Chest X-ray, AP view. Patient: 74 years old, sex F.
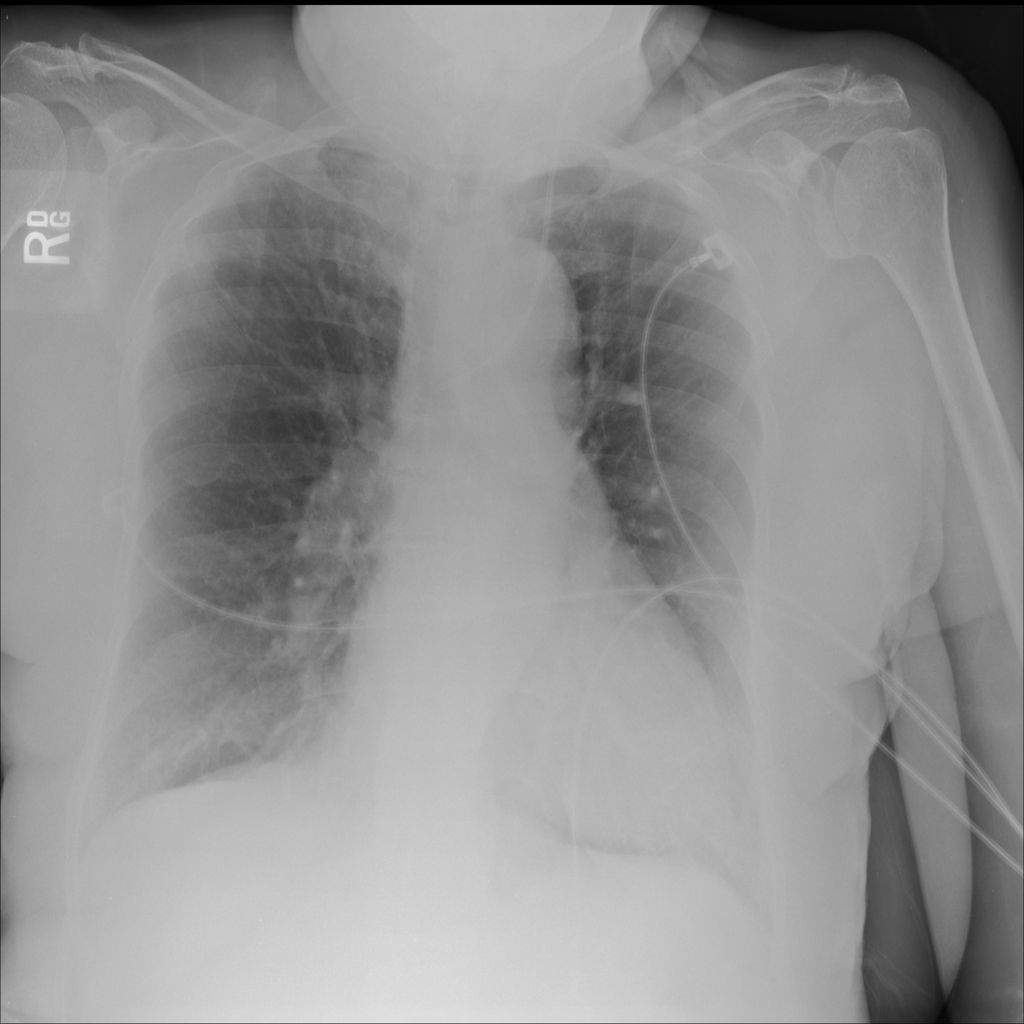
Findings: No Finding